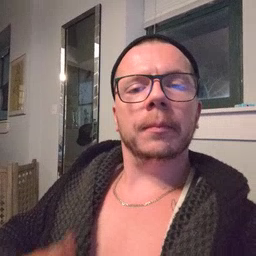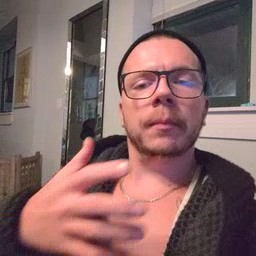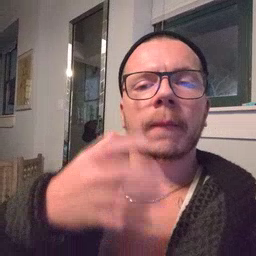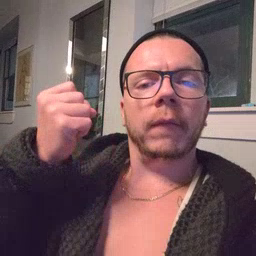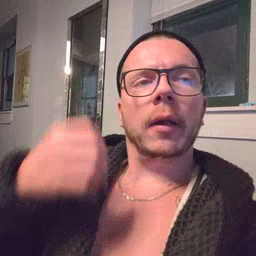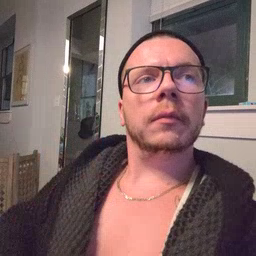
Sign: fast